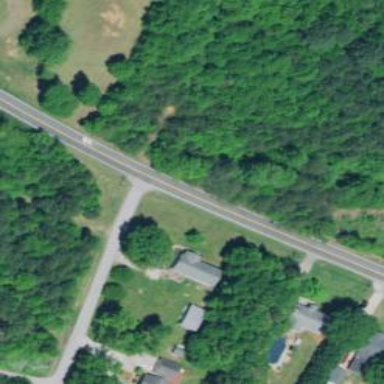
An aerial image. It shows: Stop road.